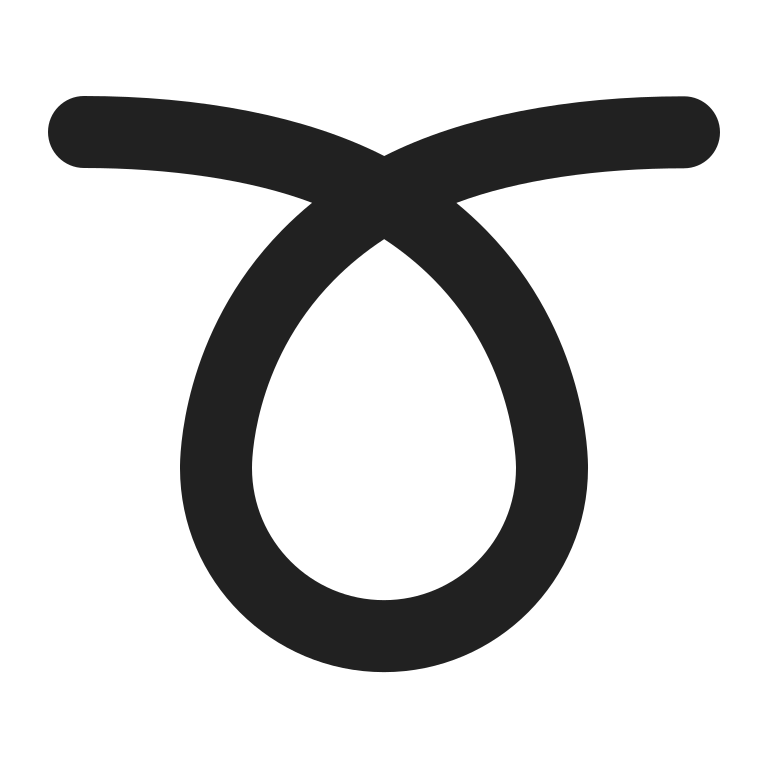
curly loop high contrast